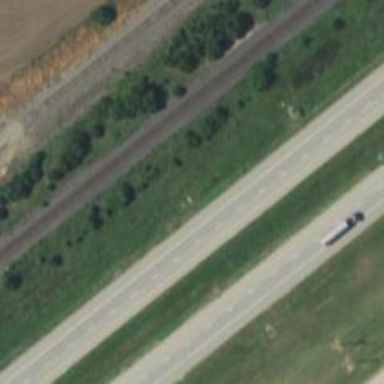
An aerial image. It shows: Asphalt trunk highway which is also expressway.